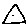
Label: triangle